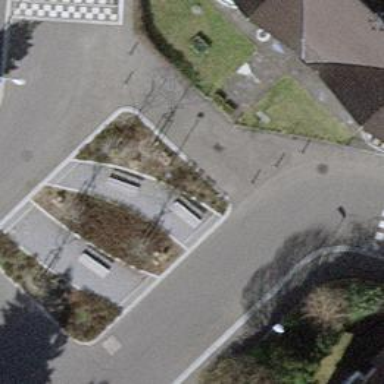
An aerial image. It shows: Bench for seating.